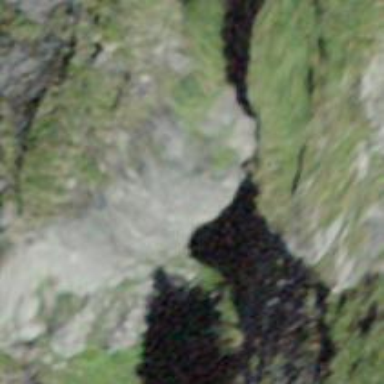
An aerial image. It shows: Natural cliff.